Interaction volume radius: 5 \u00c5
Interaction volume height: 15 \u00c5
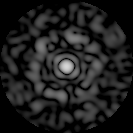
Disorder parameter: 0.7878